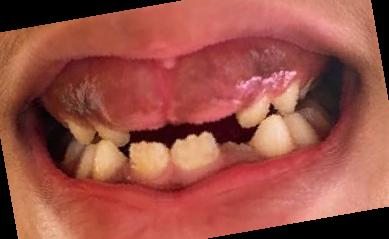
Condition: hypodontia